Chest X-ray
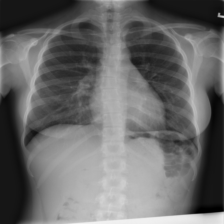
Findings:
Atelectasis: negative
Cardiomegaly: negative
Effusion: negative
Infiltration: positive
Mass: negative
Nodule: negative
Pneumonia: negative
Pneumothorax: negative
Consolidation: negative
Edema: negative
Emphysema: negative
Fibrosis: negative
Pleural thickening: negative
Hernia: negative